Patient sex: M
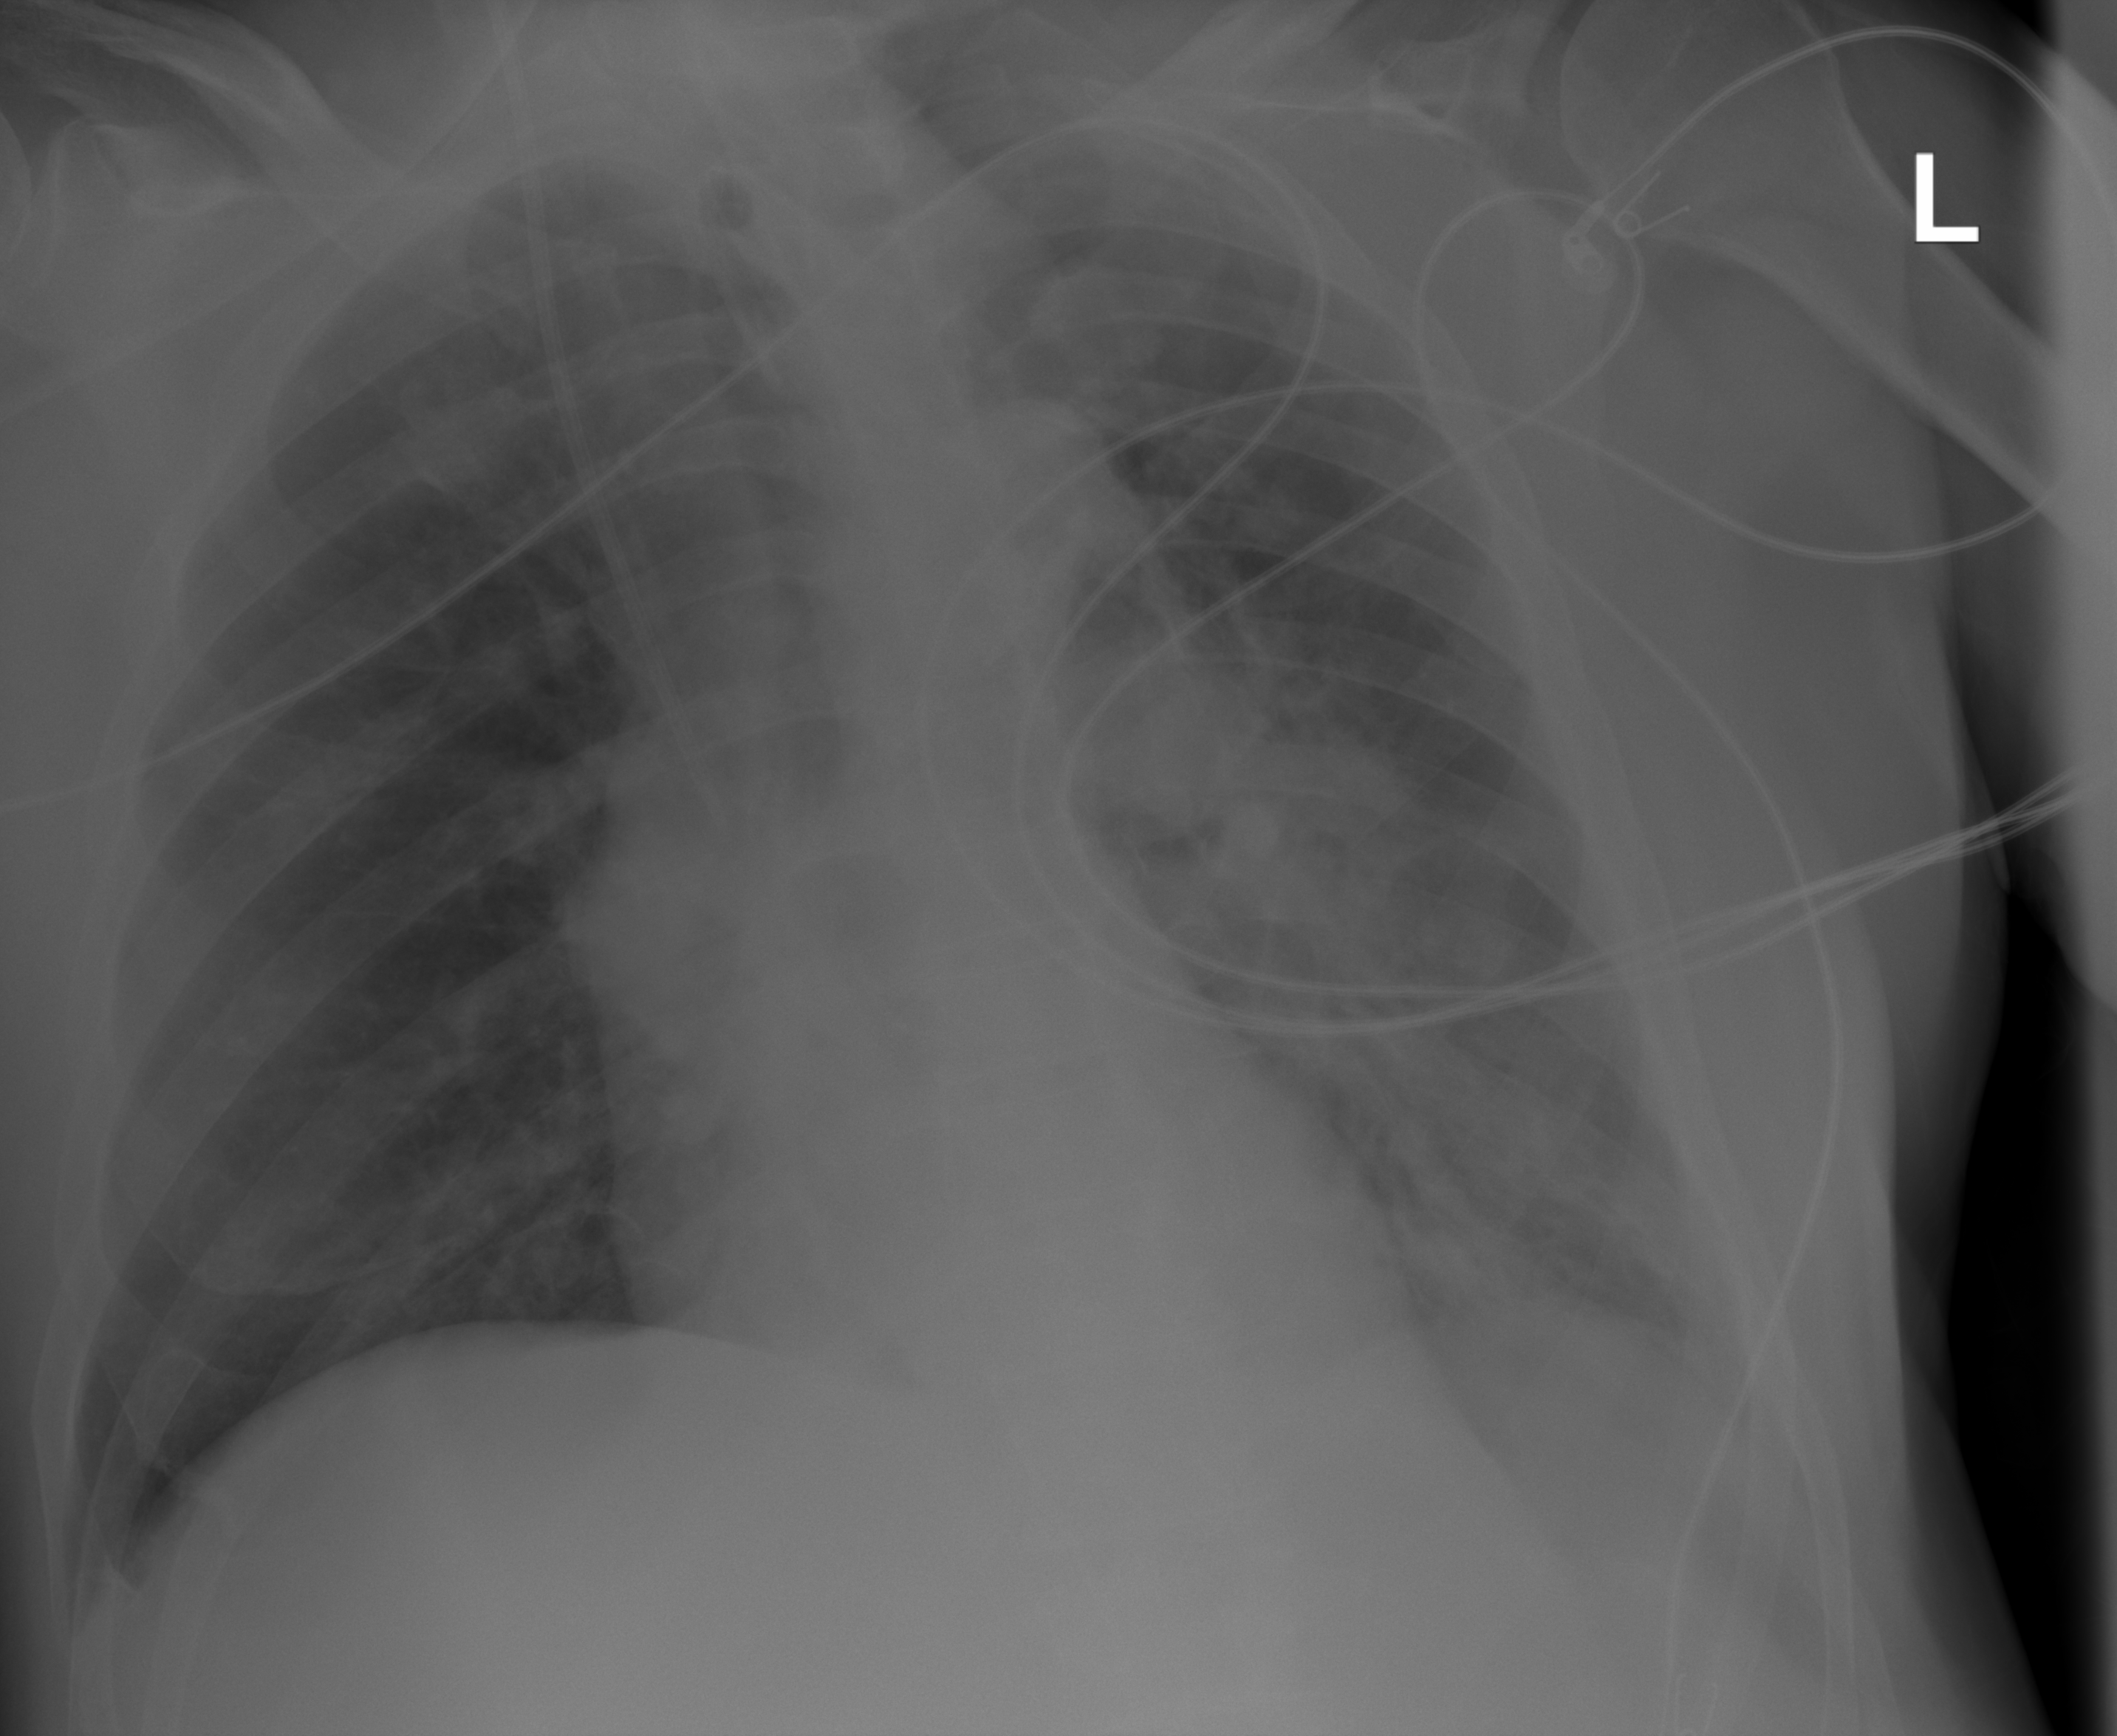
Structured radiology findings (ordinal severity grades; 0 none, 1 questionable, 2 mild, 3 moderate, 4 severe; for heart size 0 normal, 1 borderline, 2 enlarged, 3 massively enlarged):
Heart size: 2
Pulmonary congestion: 0
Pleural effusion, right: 0
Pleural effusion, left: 2
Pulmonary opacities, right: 2
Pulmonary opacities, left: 3
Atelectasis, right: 0
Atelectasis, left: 2